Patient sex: F
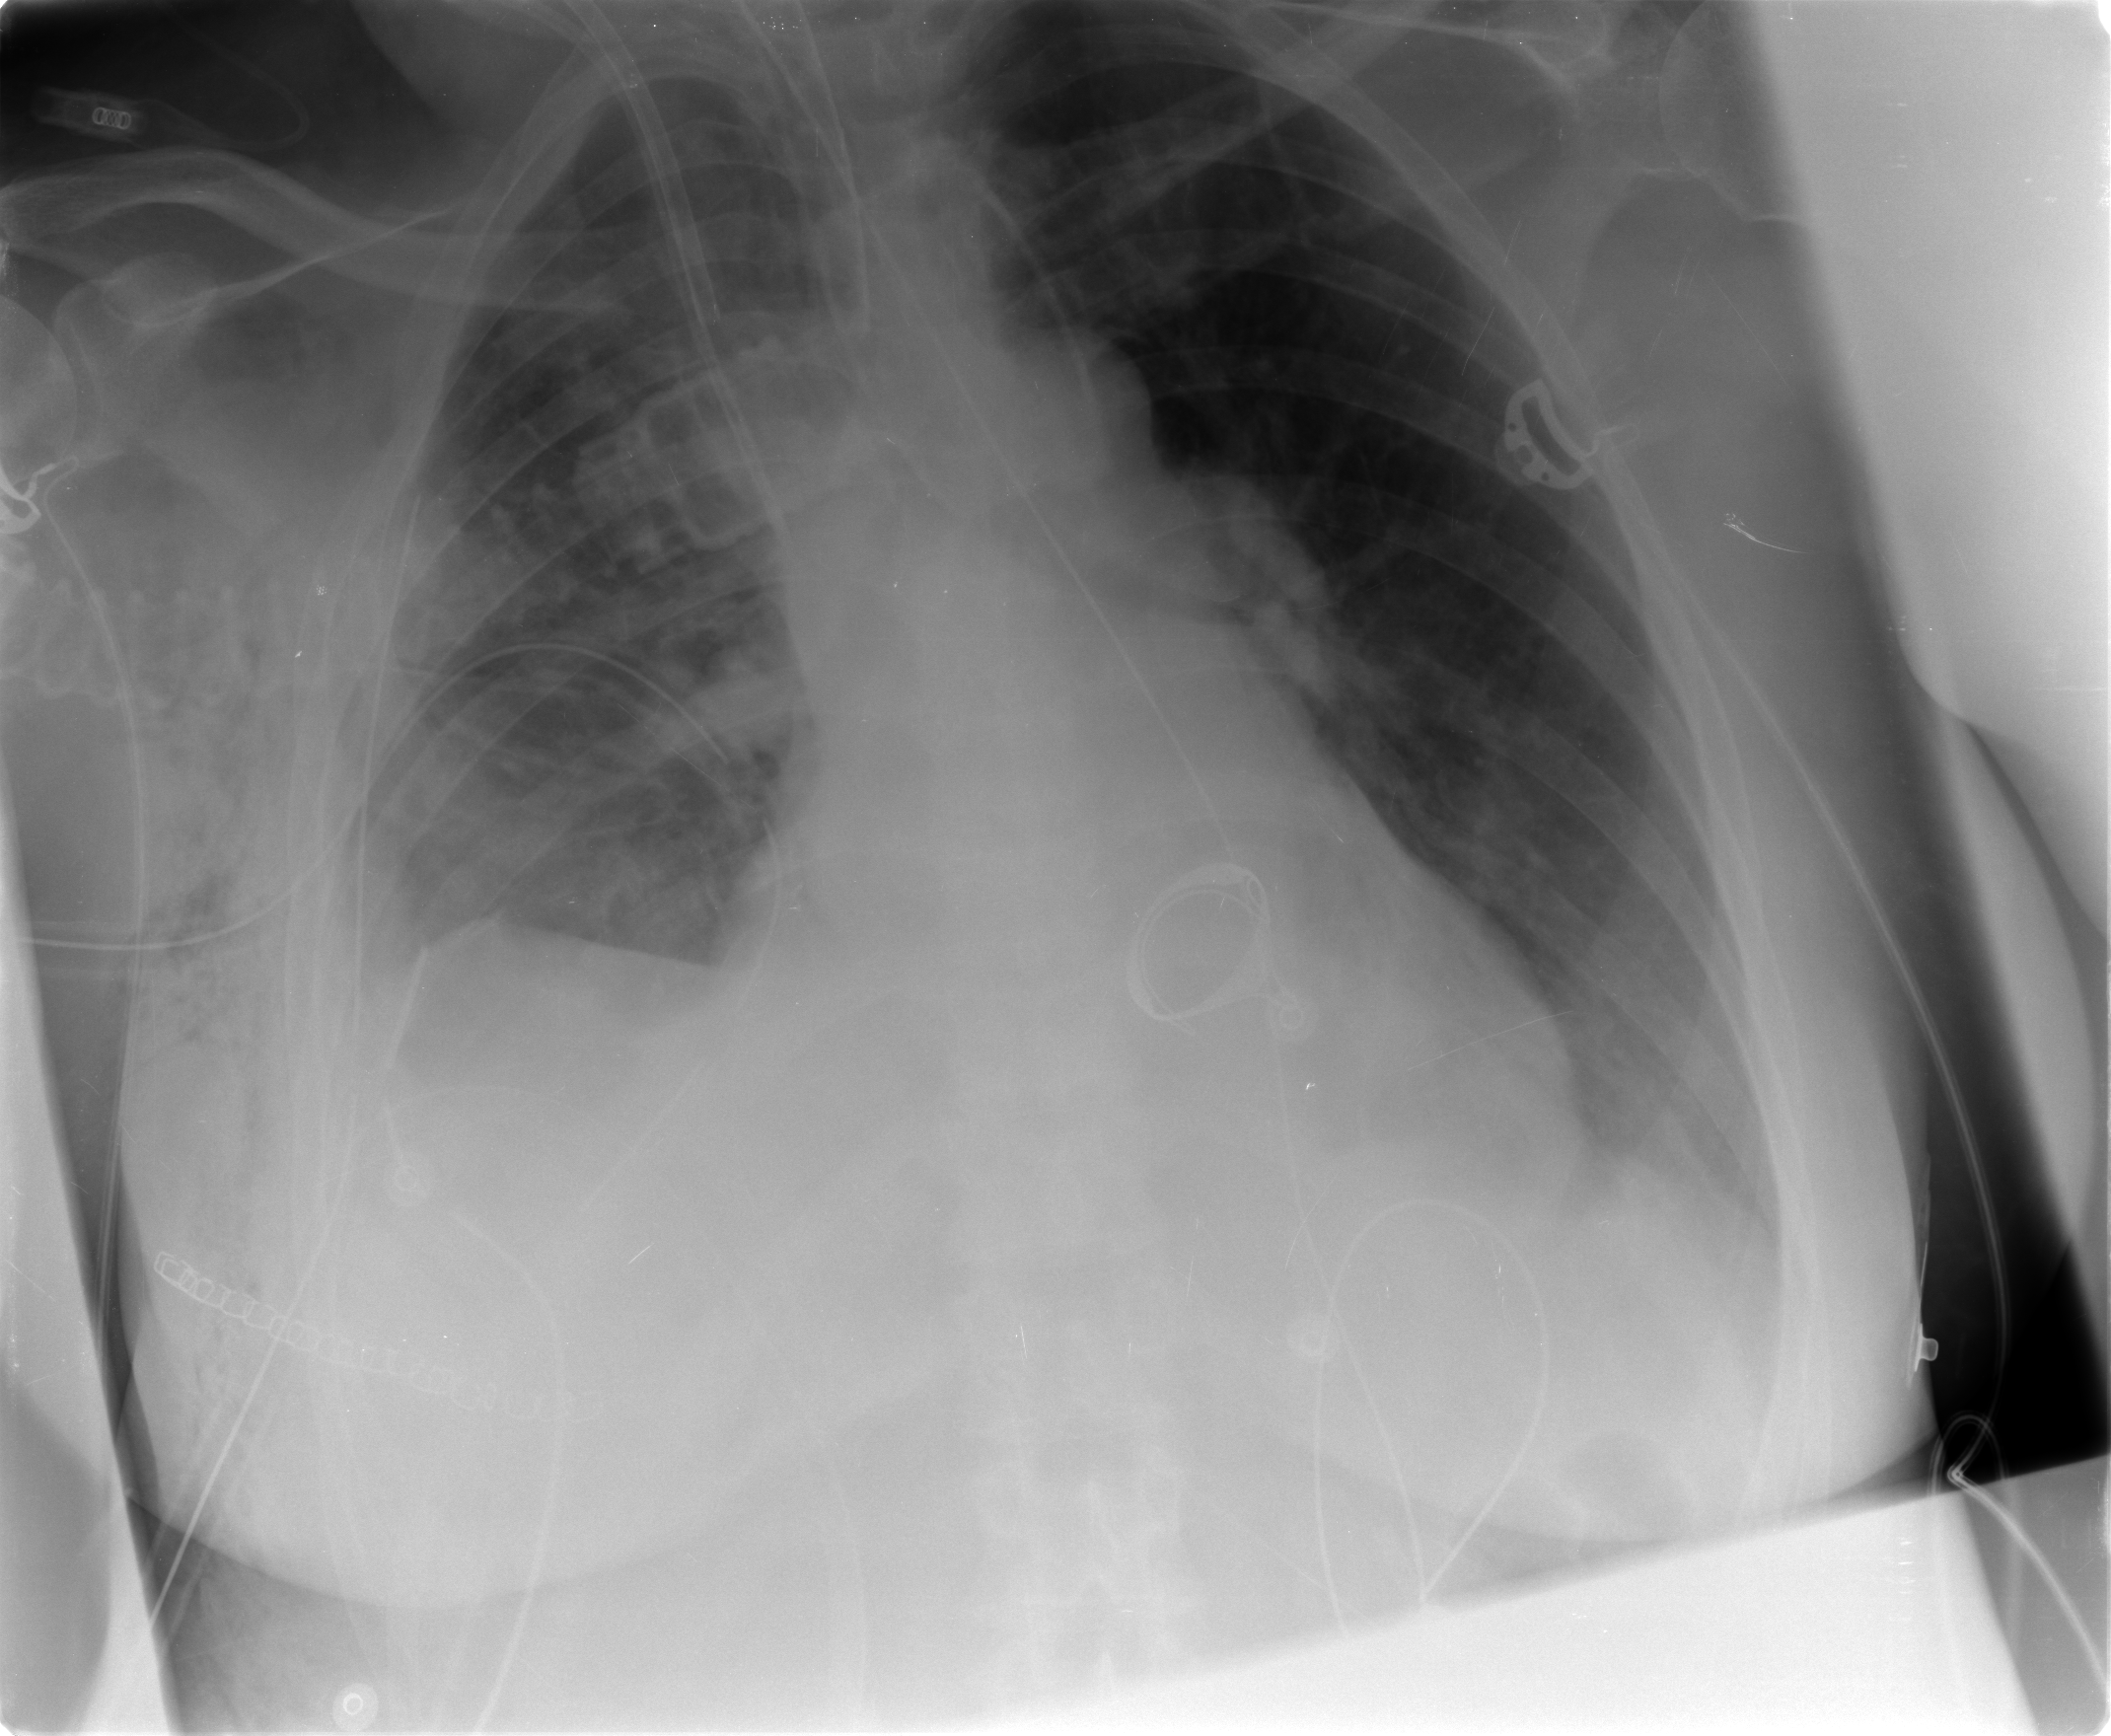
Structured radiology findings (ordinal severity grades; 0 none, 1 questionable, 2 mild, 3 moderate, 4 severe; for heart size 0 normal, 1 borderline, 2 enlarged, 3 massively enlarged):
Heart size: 2
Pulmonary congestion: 0
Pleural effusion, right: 0
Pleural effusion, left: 0
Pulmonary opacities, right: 2
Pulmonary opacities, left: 0
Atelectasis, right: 2
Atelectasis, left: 0